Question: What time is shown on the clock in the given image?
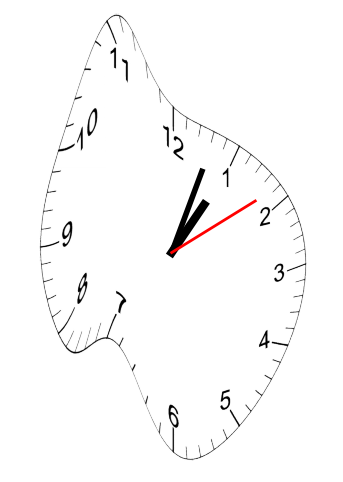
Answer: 01:03:09